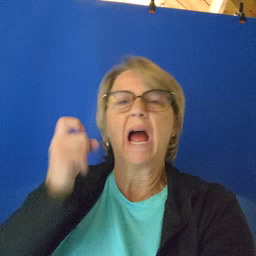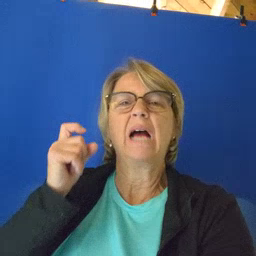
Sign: fast